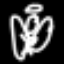
Label: angel